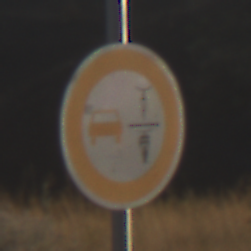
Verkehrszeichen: VerbotUeberholenEinspurigeFahrzeuge
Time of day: SunriseSunset
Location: Outdoor (Nature)
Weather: Clear
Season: NotSpecified
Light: Natural